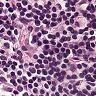
Metastatic tissue present: no